Question: I have a Flyout (relevant portion below):
'''
<Flyout x:Key="flyoutAverage" FlyoutPresenterStyle="{StaticResource flyoutPresenter}" Closed="Flyout_Closed">
<Grid>
<TextBox Grid.Row="1" Grid.Column="0" Text="{Binding One, Mode=TwoWay}" InputScope="Number" Margin="5,0" />
<TextBox Grid.Row="1" Grid.Column="1" Text="{Binding Two, Mode=TwoWay}" InputScope="Number" Margin="5,0" />
<TextBox Grid.Row="1" Grid.Column="2" Text="{Binding Three, Mode=TwoWay}" InputScope="Number" Margin="5,0" />
<TextBlock Grid.Row="1" Grid.Column="3" FontSize="18" VerticalAlignment="Center" Text="{Binding Average}" />
</Grid>
</Flyout>
'''
This is displayed via this button:
'''
<StackPanel Orientation="Horizontal" DataContext="{Binding Neck}">
...
<Button Flyout="{StaticResource flyoutAverage}">Enter</Button>
</StackPanel>
'''
The data context of the button (and the Flyout) is an instance of this object:
'''
public decimal One
{
get { return m_One; }
set { m_One = value; PropChanged("First"); PropChanged("Average"); }
}
public decimal Two
{
get { return m_Two; }
set { m_Two = value; PropChanged("Second"); PropChanged("Average"); }
}
public decimal Three
{
get { return m_Three; }
set { m_Three = value; PropChanged("Third"); PropChanged("Average"); }
}
public decimal Average
{
get
{
return (One + Two + Three) / 3;
}
}
'''
The intended behavior is that when the user clicks on a button, they are presented with this:

The user enters values in each of the text boxes, and the "Average" textblock is automatically updated with the average.
The textboxes are populated with the correct values, but never get pushed back to the object. When I close the Flyout, and open it back up, the values are retained. It's as if the Binding mode was OneWay, when its clearly set as TwoWay.
Any ideas? Or am I just doing it wrong?
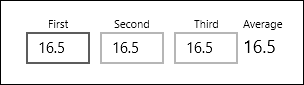
Answer: You can't directly bind to a 'decimal' from a 'TextBox' without handling a data conversion when you're doing 'TwoWay' binding. The 'TextBox' 'Text' property is of type string. A simple converter like this would be necessary (using 'IValueConverter' (<URL>:
'''
public class DecimalConverter : IValueConverter
{
public object Convert(object value, Type targetType,
object parameter, string language)
{
return value.ToString();
}
public object ConvertBack(object value, Type targetType,
object parameter, string language)
{
decimal d;
if (value is string)
{
if (decimal.TryParse((string)value, out d))
{
return d;
}
}
return 0.0;
}
}
'''
And as a 'Resource':
'''
<local:DecimalConverter x:Key="decimalConverter" />
'''
Then, in use:
'''
<TextBox Grid.Row="1" Grid.Column="0"
Text="{Binding One, Mode=TwoWay,
Converter={StaticResource decimalConverter}}"
InputScope="Number" Margin="5,0" />
'''
The 'InputScope' just is a suggestion to Windows as to what keyboard should be displayed by default when the field gets focus. It does not prevent unwanted keys (or alphabetic characters).
Also, be sure to call 'PropChanged' with the name of the property being changed. They're wrong in your code.
One thing you should always use when bindings aren't working as expected in a XAML/WPF application is to check the Visual Studio 'Output' window for errors. You would see something like this for example:
> Error: Cannot save value from target back to source.
BindingExpression: Path='Two' DataItem='Win8CSharpTest.NeckData,
Win8CSharpTest, Version=1.0.0.0, Culture=neutral,
PublicKeyToken=null'; target element is
'Windows.UI.Xaml.Controls.TextBox' (Name='null'); target property is
'Text' (type 'String').